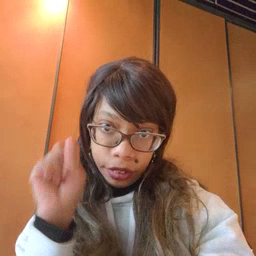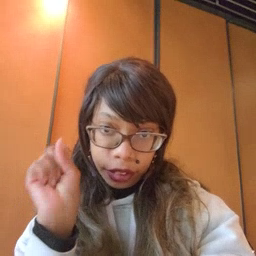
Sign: yes